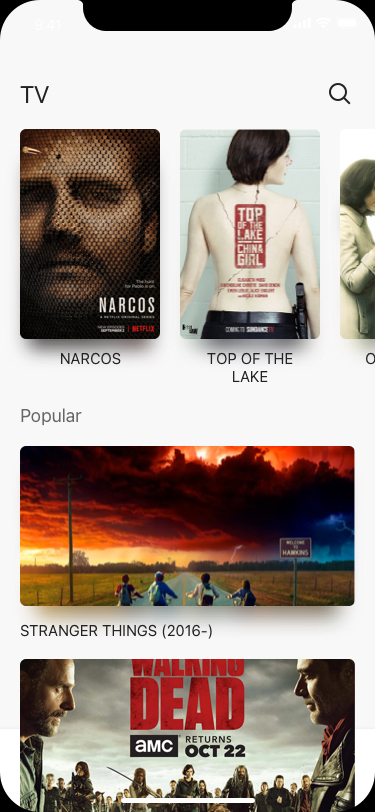
Text in this UI design:
TV
Narcos
Top of the Lake
Outlander
Stranger Things (2016-)
Popular